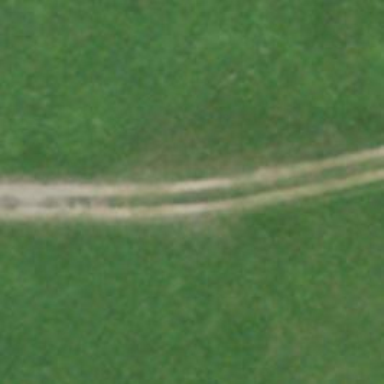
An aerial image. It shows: Track with grade 4 track type.